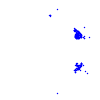
Particle: kaon